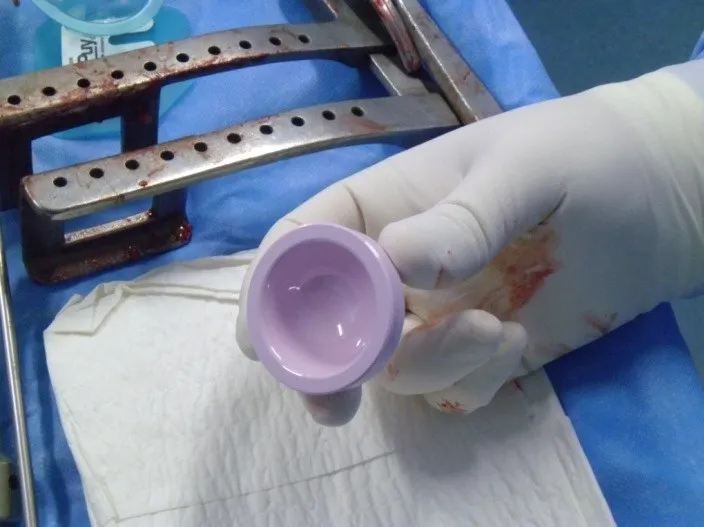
Surgical moment showing the ceramic insert.
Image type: medical_photograph (other_medical_photograph)